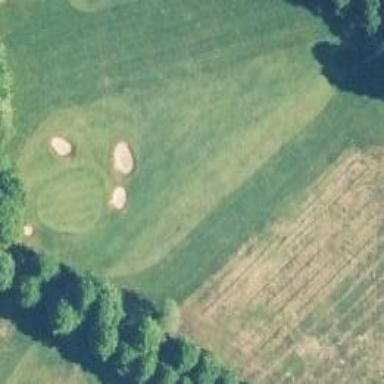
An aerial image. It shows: Golf fairway surrounded by grass.